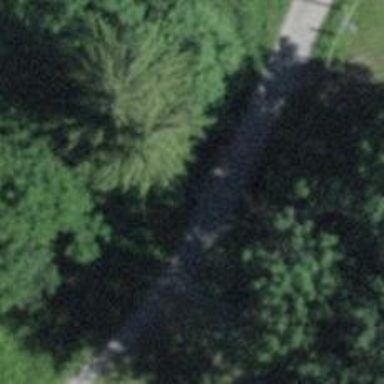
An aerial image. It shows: Unpaved track with bridge. The track has grade2 track type.